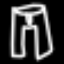
Label: pants